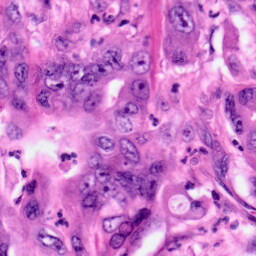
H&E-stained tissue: Pancreatic